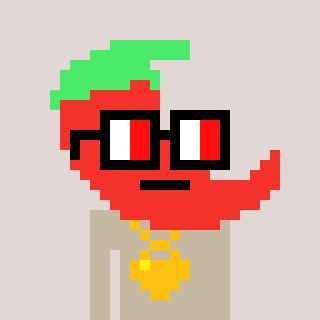
a pixel art character with square glasses with black frames and red eyes, a chilli-shaped head and a bege-colored body on a warm background